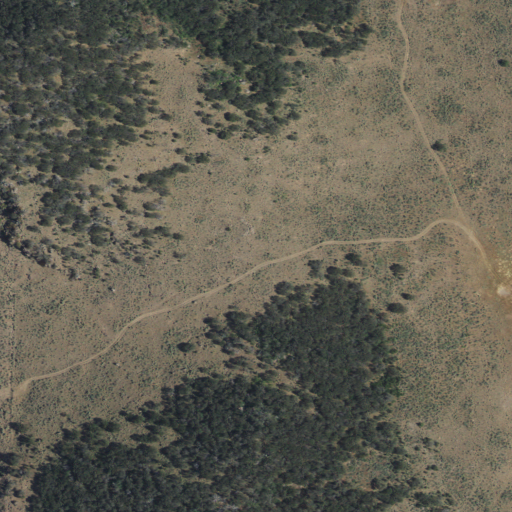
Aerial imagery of gap in Oregon named Gunsight Pass containing shrub and evergreen forest